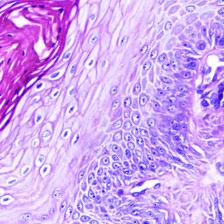
Diagnosis: OSCC